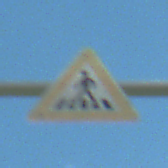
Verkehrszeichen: FussgaengerueberwegRechts
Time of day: Midday
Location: Outdoor (Nature)
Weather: PartlyCloudy
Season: NotSpecified
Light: Natural